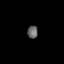
Tissue: lung
Cell type: Epithelial cells
Senescence score: 0.2293
Nuclear area (px): 131
Mean DAPI intensity: 99.824